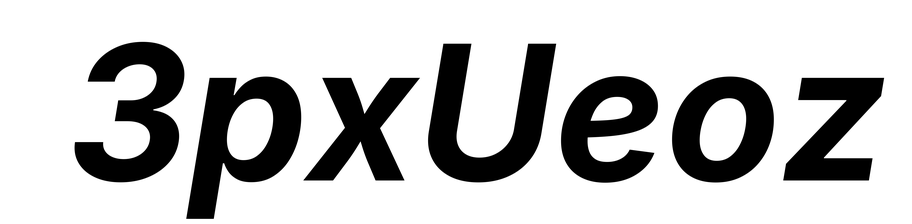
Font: Inter-Italic_Bold_Italic